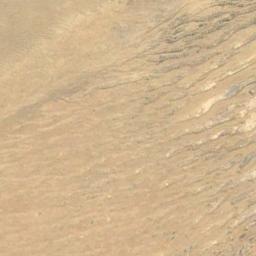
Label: desert